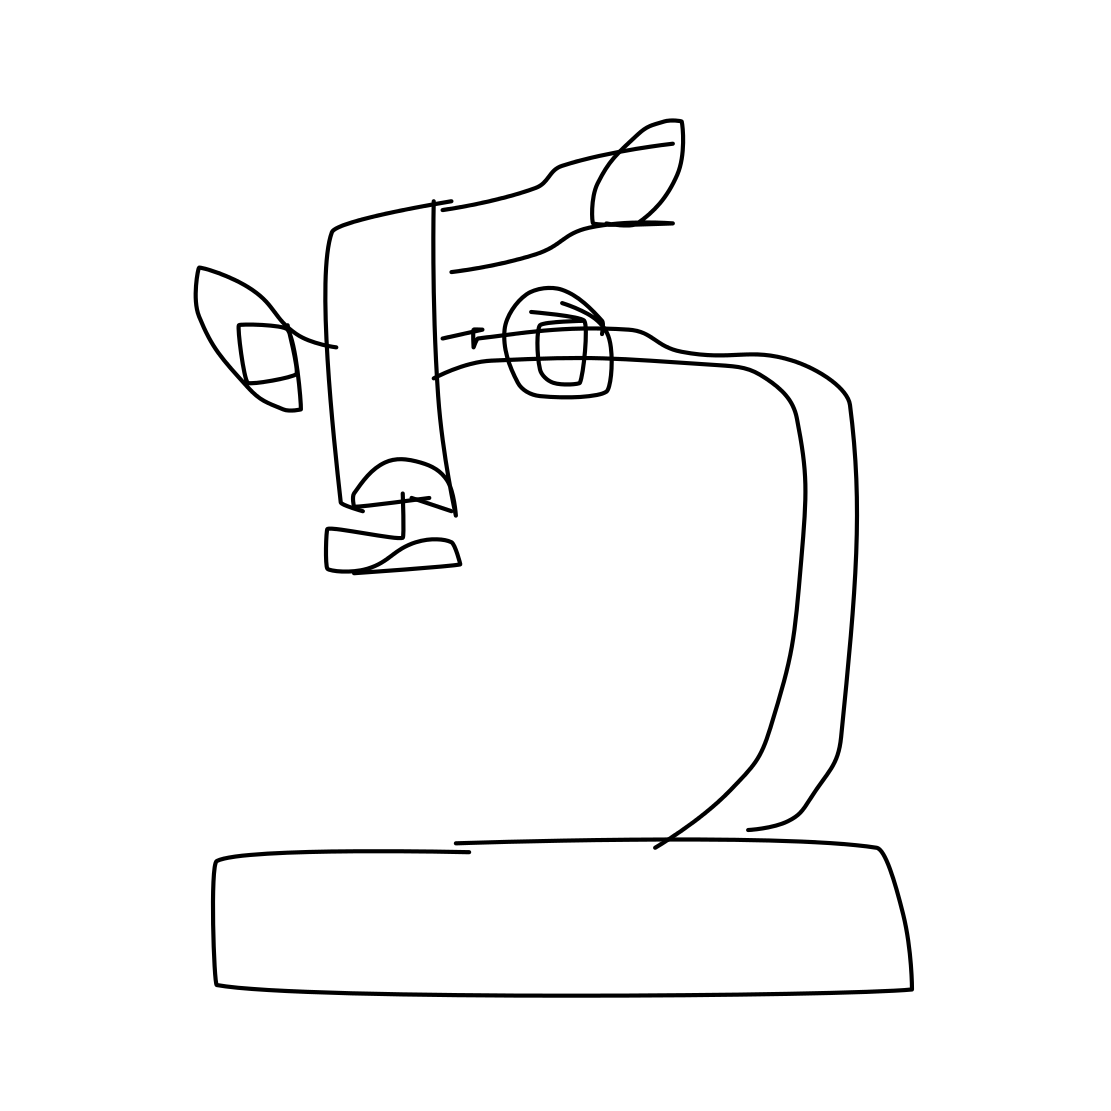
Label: microscope